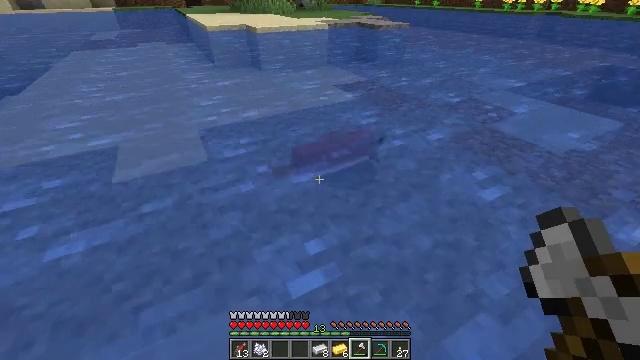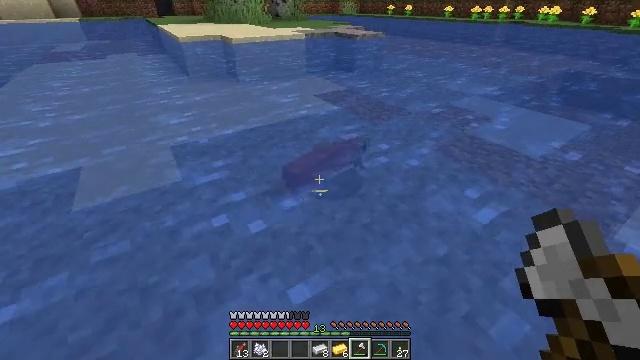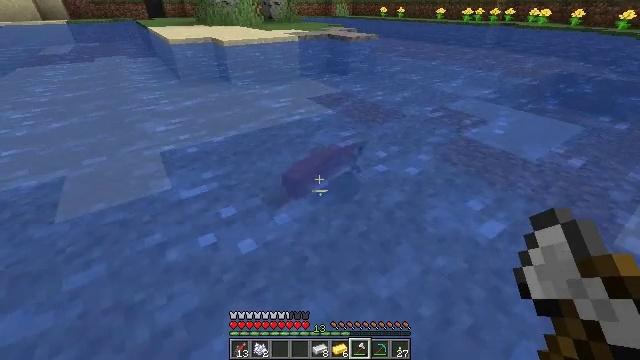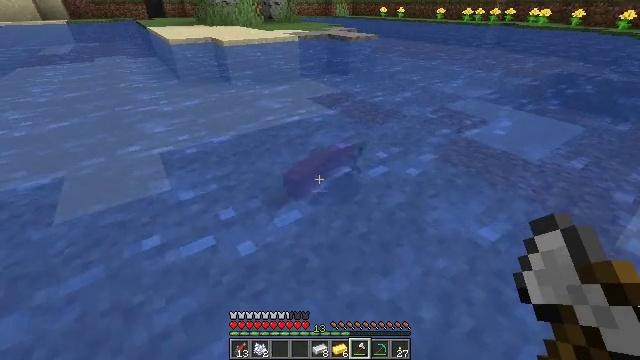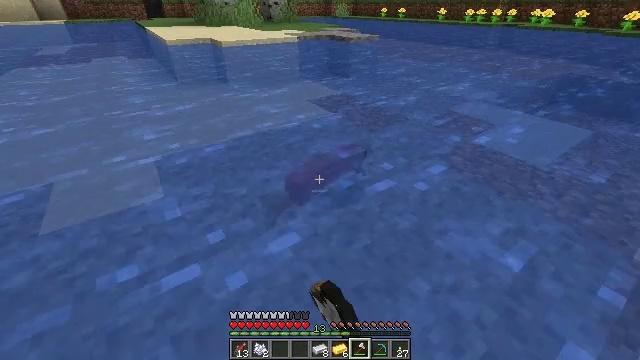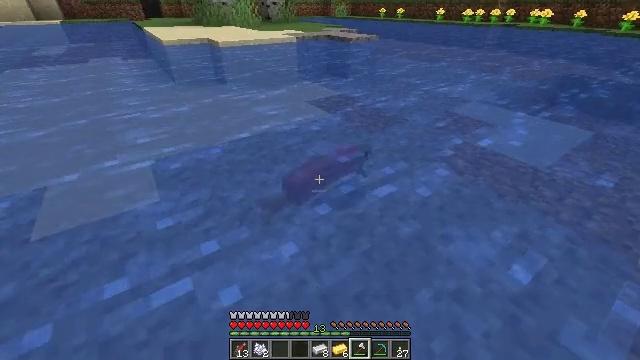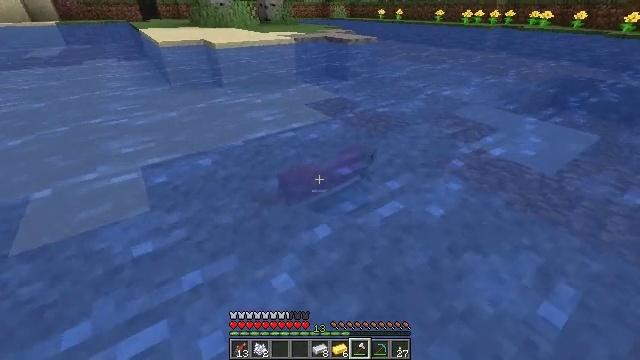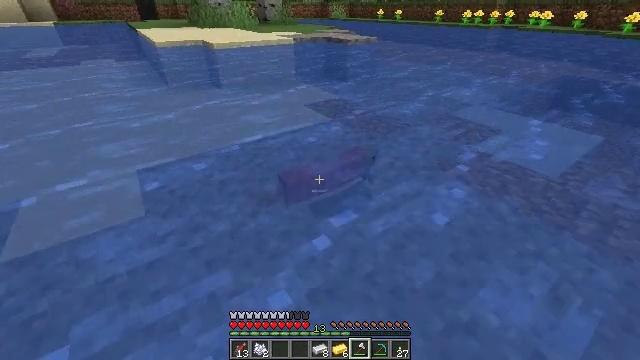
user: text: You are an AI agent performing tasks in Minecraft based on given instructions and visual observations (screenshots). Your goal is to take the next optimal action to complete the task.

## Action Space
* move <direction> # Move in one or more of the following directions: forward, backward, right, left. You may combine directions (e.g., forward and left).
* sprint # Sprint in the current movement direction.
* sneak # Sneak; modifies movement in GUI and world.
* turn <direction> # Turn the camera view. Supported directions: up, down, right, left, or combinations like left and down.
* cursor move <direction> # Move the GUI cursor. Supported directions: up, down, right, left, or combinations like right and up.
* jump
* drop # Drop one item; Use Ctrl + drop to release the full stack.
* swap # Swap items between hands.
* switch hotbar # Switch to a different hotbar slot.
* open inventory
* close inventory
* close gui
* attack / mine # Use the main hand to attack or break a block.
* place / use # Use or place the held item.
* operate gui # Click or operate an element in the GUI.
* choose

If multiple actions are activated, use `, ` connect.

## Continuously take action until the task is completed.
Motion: motion action
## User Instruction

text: Kill the salmon.
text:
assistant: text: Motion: move forward, turn right and up
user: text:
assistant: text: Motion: move forward, turn right
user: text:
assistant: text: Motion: move forward, attack / mine
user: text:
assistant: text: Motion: move forward, attack / mine
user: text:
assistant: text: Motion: move forward, attack / mine
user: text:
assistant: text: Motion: move forward, attack / mine
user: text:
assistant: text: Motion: move forward, attack / mine
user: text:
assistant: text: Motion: attack / mine